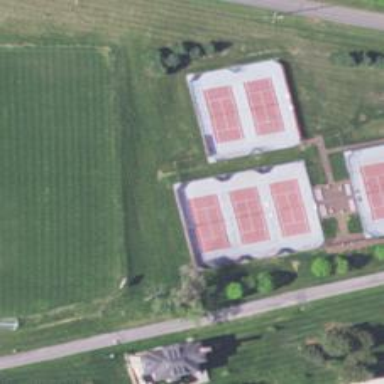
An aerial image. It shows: Tennis court on pitch.